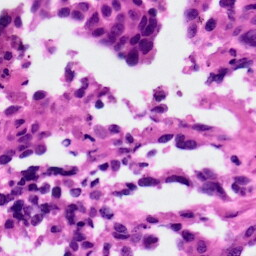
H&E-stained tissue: Ovarian